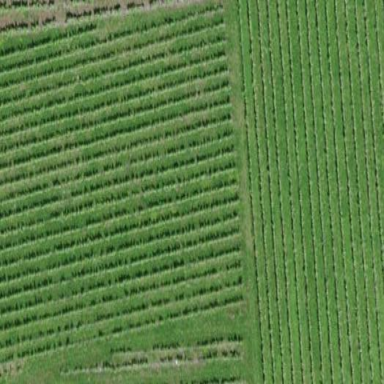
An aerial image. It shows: Vineyard where grapes are grown.